Question: I have a problem with the method 'sendKeys()' in Chrome browser.
I have page like this:

A view looks like:
'''
<td class="ng-binding">
<div class="b-combobox ps-list-drop-single-autocomplete ng-isolate-scope ng-pristine ng-required ng-invalid ng-invalid-required" required="required" placeholder="Ento placeholder deTka!" name="autocomplete1" text="autocomplete.text" style="width: 200px; padding-right: 16px;" selected="selected" options="{allowUserValue: true}">
<div data-for="drop-single-autocomplete" ps-link-element="elements.input_wrap" class="b-combobox__autocomplete b-combobox__value_full_size">
<input ps-link-element="elements.input_offer" tabindex="-1" readonly="" class="b-combobox__input b-combobox__placeholder" type="text">
<input ps-link-element="elements.input_editable" on-link-element="onLinkInputEditable()" ng-readonly="states.readonly || states.disabled" class="b-combobox__input" type="text" ps-attr="{maxlength: +maxlength >= 0 &amp;&amp; maxlength, tabindex:states.tabIndex}" tabindex="0">
</div>
<div class="b-combobox__buttons ng-scope" ng-if="options.isDropButton || options.isActionVisible || options.showDropDownButton || (options.allowUserValue &amp;&amp; options.isDropSingleAutocomplete)" ps-link-element="elements.buttons" on-link-element="onLinkButtons()" unselectable="on">
<a class="b-button_arrow b-button ng-scope" tabindex="-1" ng-if="options.showDropDownButton &amp;&amp; !options.isDropButton" ps-attr="{main: states.main, disabled: states.disabled}" ps-mousedown="onShowListButton($event)" unselectable="on"></a>
</div>
</div>
"
Znachenie iz spiska: (), proizvol'noe zkhnachenie: ()
"
'''
I want to send into this field Key.DOWN. Or just write some text. But when I try to do this I have the error: "cannot focus element". When I try to click() this element it's work fine.
I tried to add 'browser.ignoreSynchronization = true;' into my code, but it didn't help.
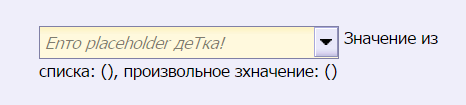
Answer: I think you need to first click the element to enter the editable mode, then enter text into the input:
'''
var dropdown = element(by.name("autocomplete1"));
dropdown.click();
var input = dropdown.element(by.css('input[ps-link-element="elements.input_editable"]'));
input.sendKeys("test");
'''
This is still a guess/shot in the dark since I'm not able to reproduce the issue.